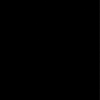
Label: dusty